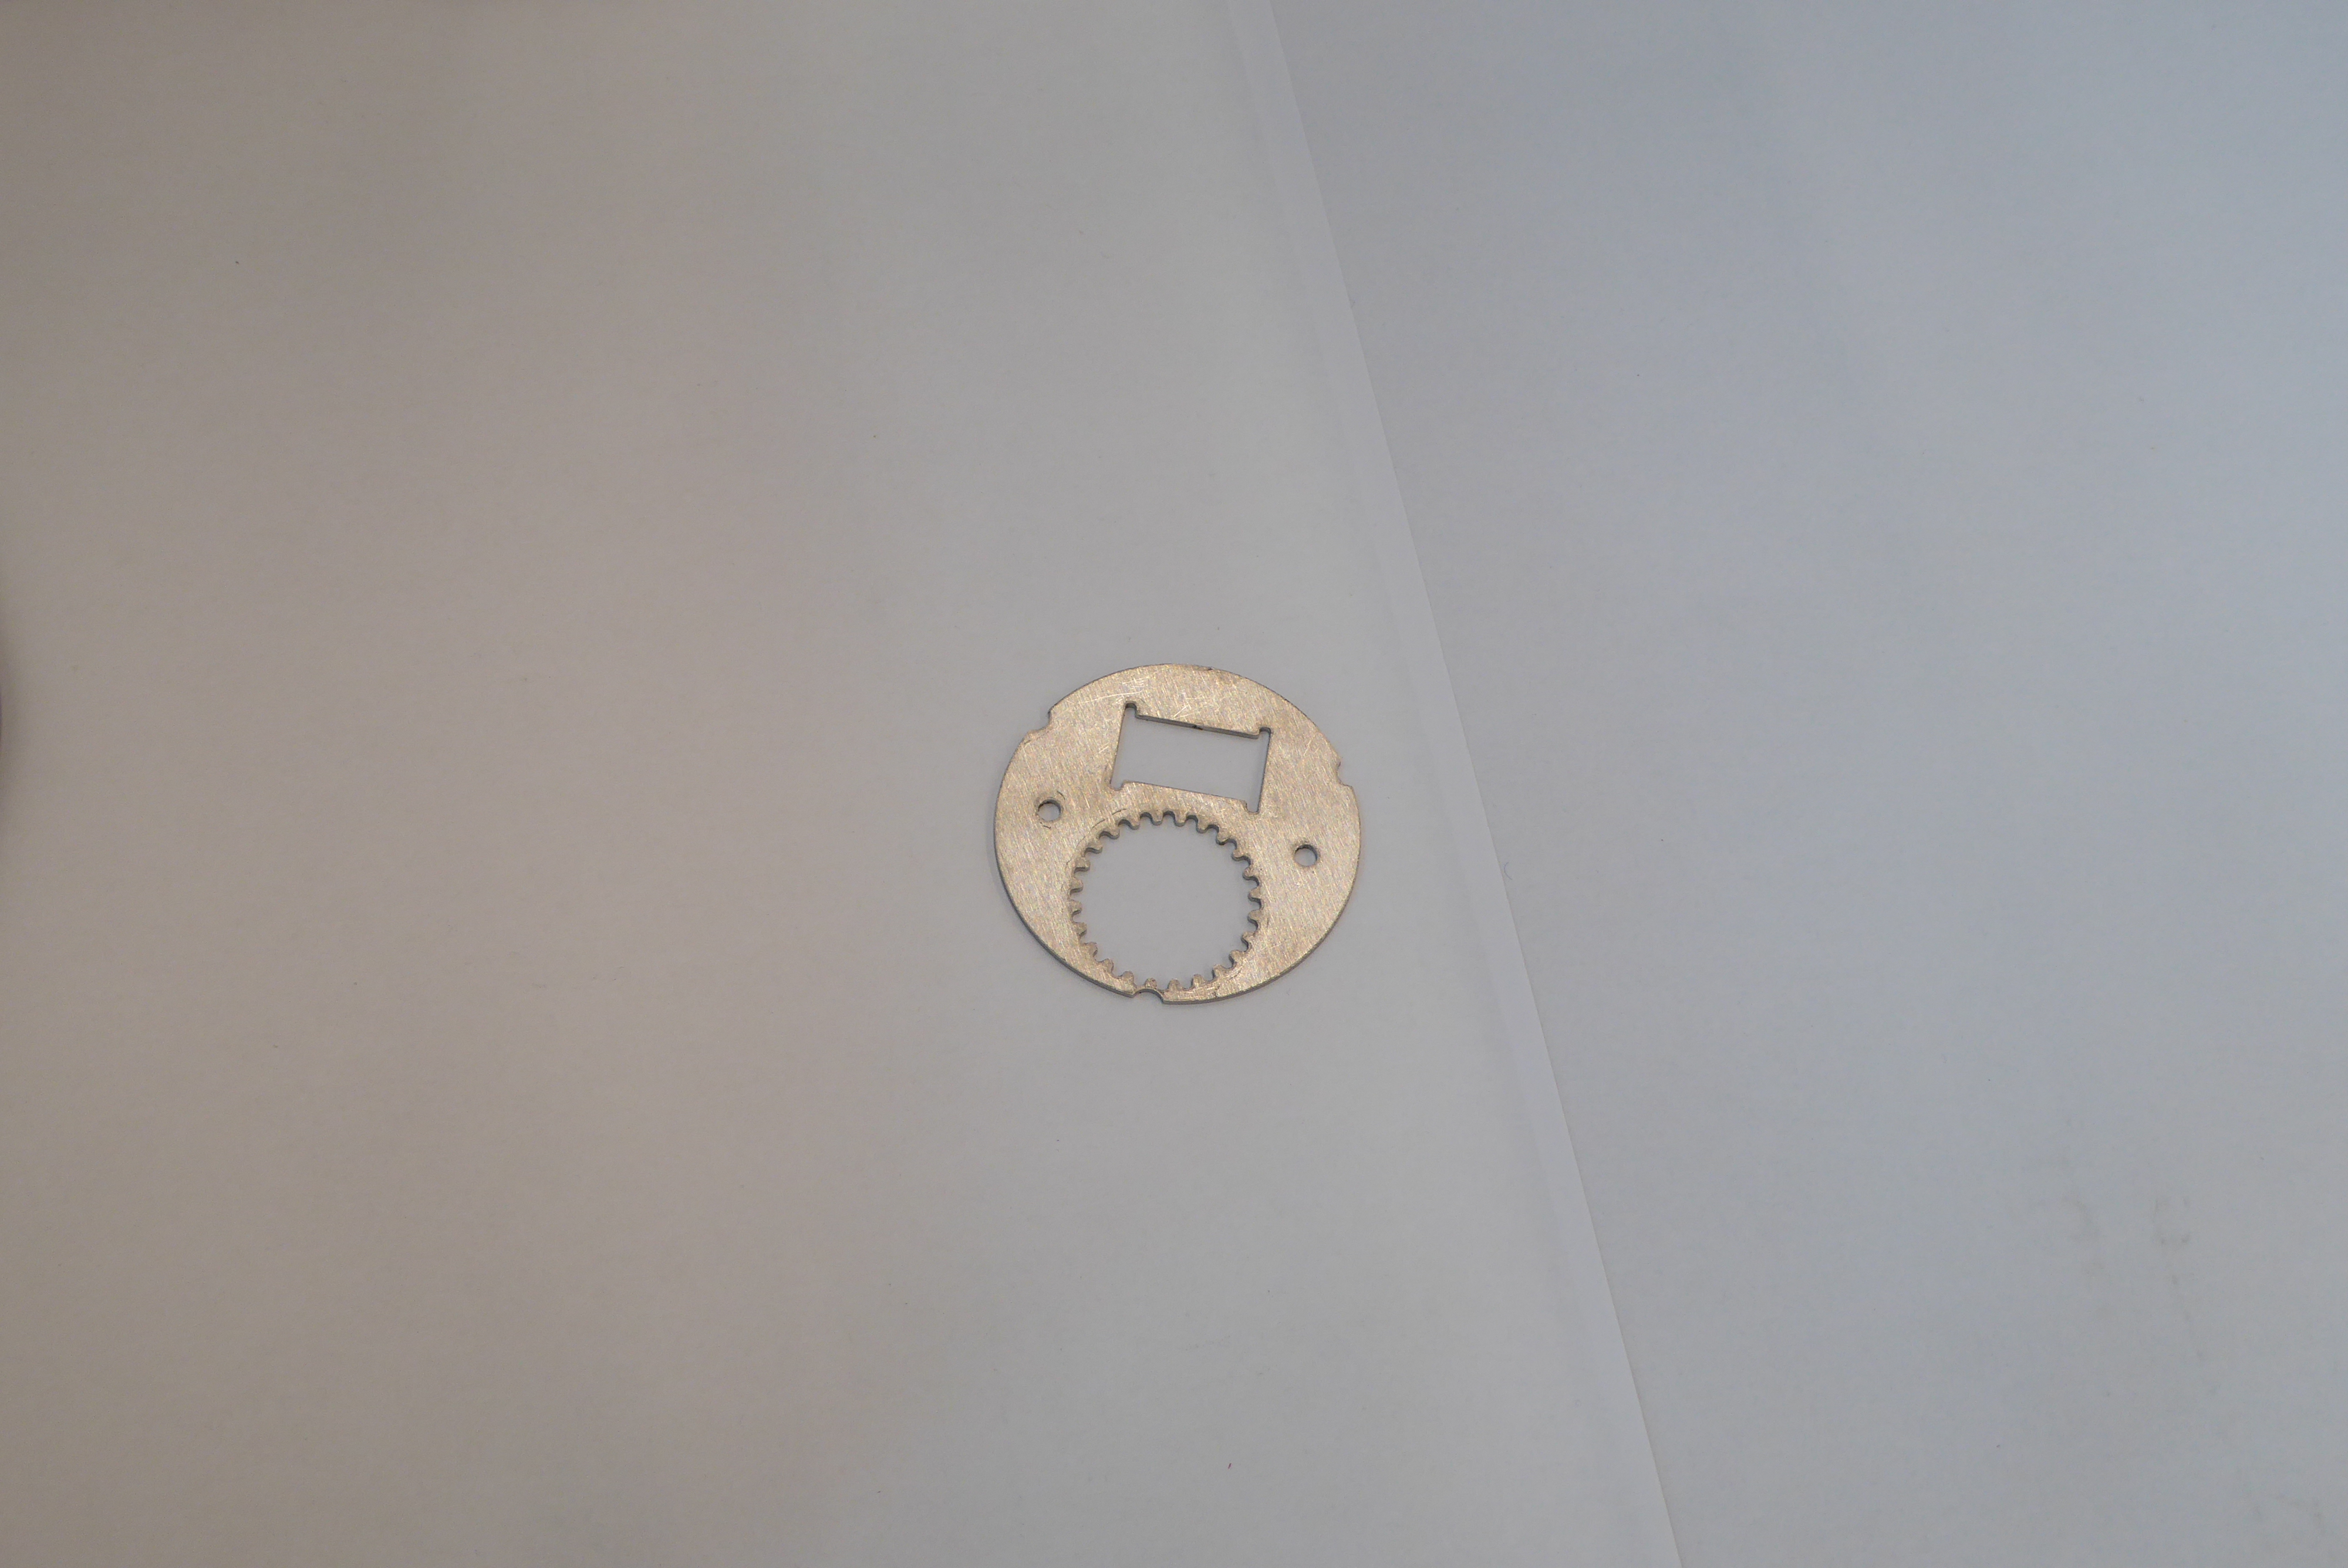
Label: Bottle Opener - Inlay